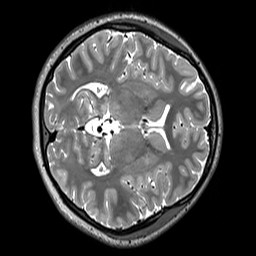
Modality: T2w
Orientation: axial
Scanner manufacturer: siemens
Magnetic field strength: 3 T
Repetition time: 3.2 s
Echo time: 0.406 s